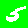
Digit: 5